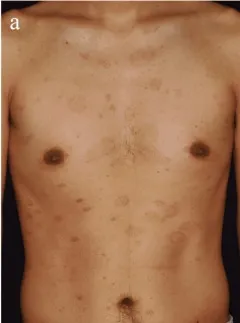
Clinical presentation. The photograph at presentation showed oval and annular erythematous papules on his chest, abdomen.
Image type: medical_photograph (other_medical_photograph)